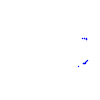
Particle: proton